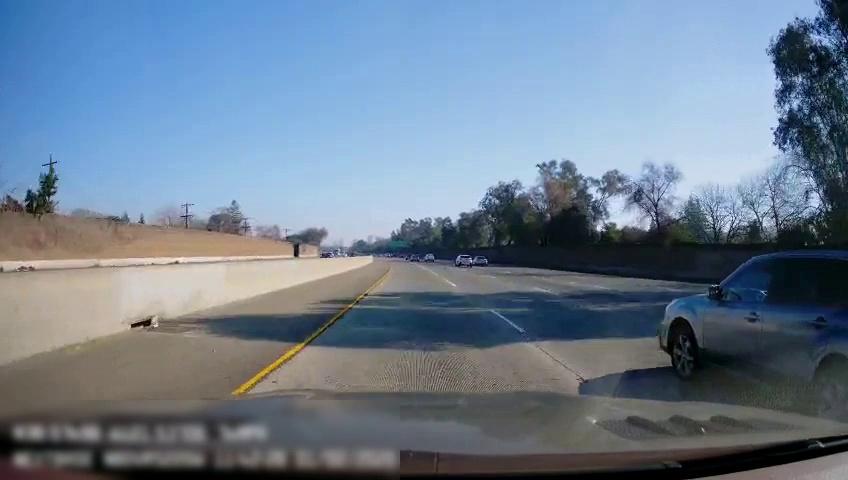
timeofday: Day
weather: Sunny
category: Drivable Space
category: Vehicles | SUV
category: Vehicles | Car
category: Vehicles | SUV
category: Vehicles | Car
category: Lanes | Current Lane
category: Lanes | Current Lane
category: Lanes | Current Lane
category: Lanes | Alternate Lane
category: Traffic | Signs